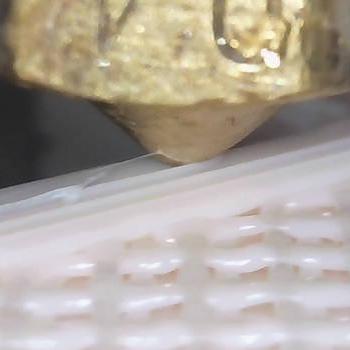
Flow rate: 283%